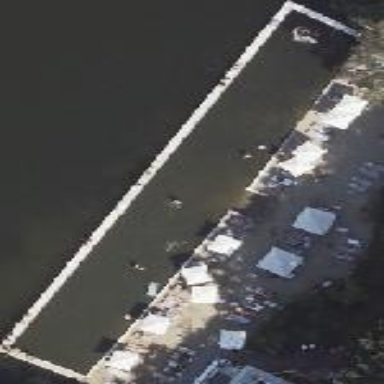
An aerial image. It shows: Swimming area meant for leisure land activities like swimming.